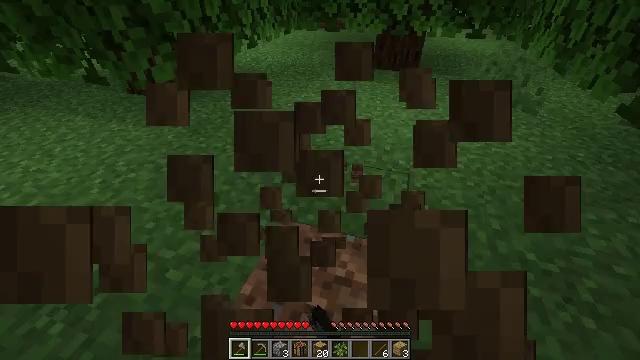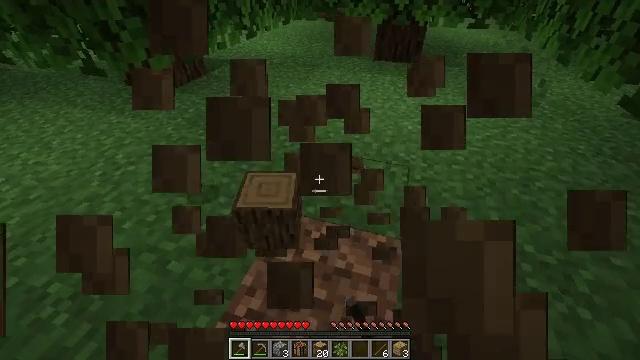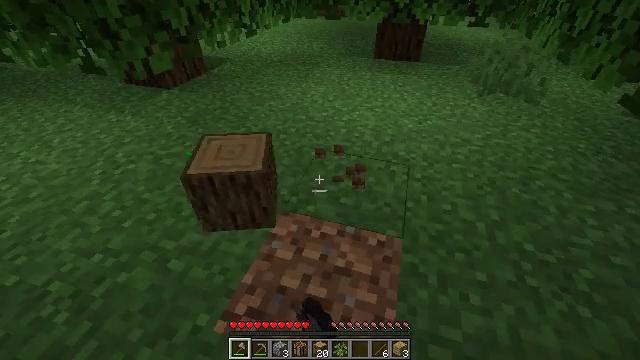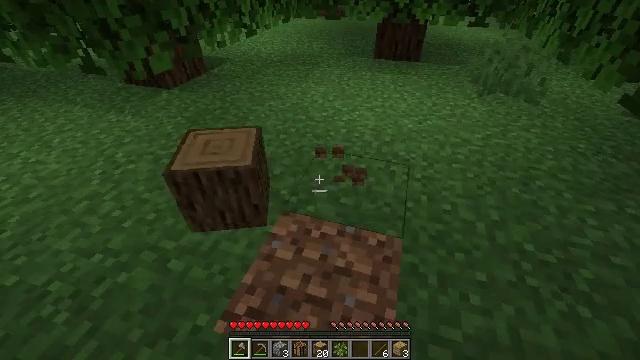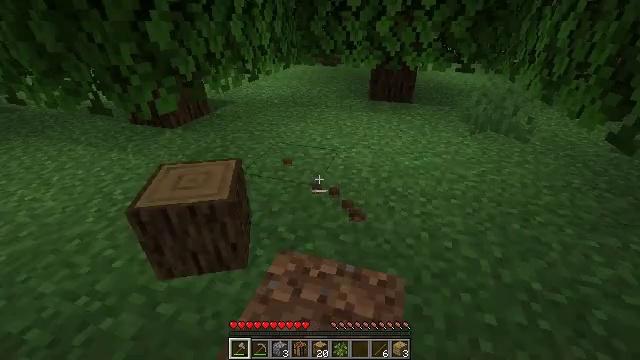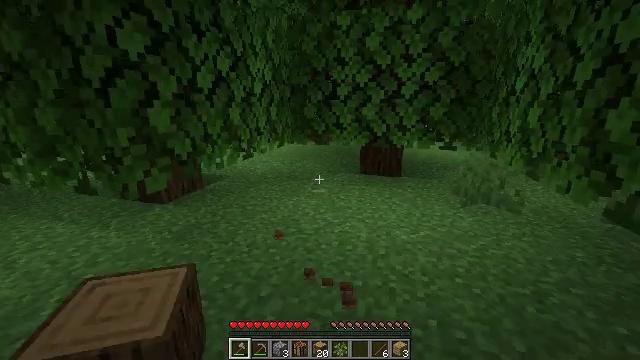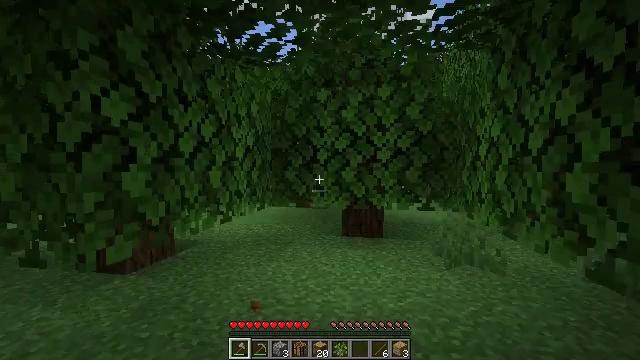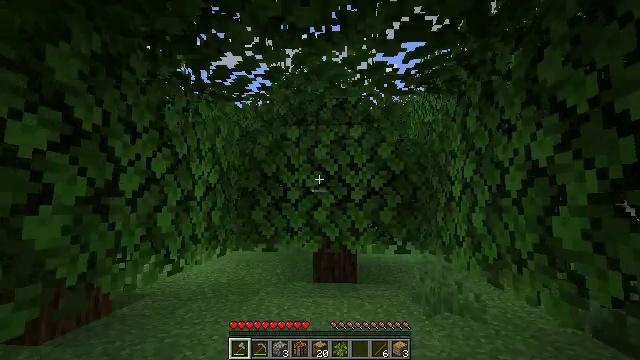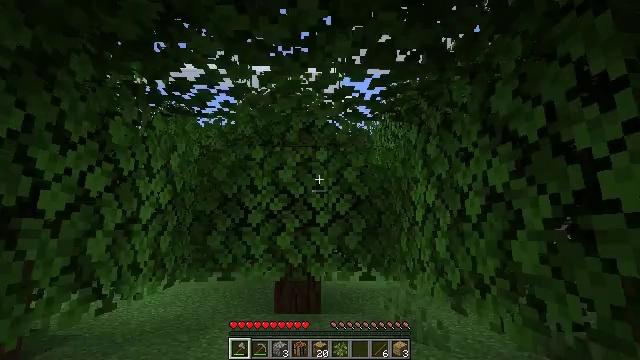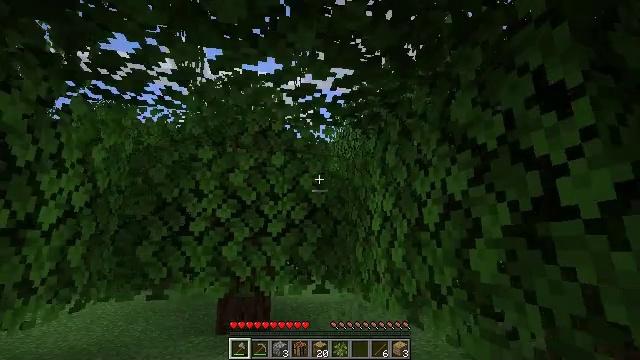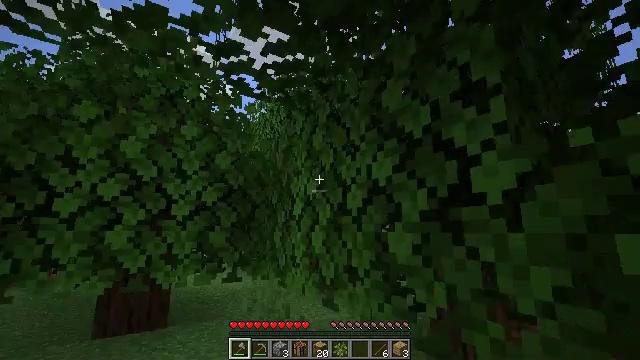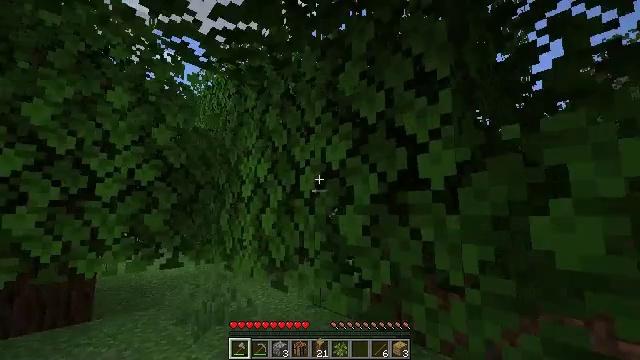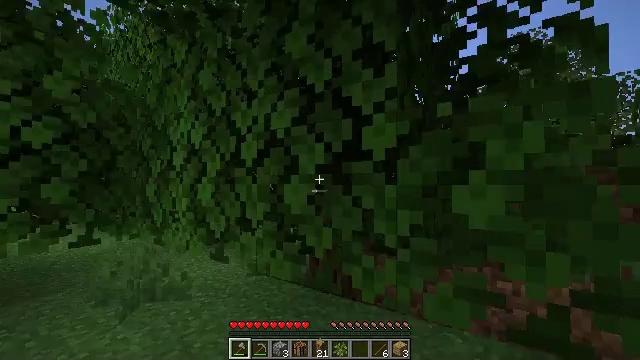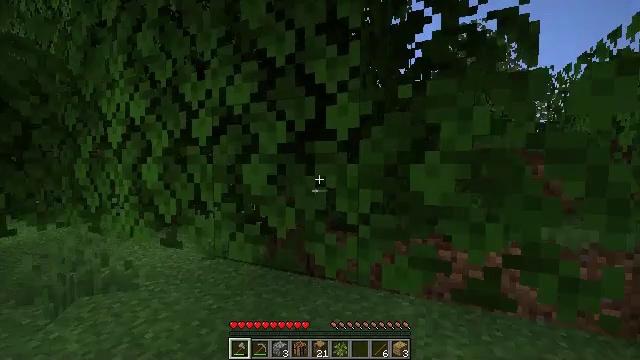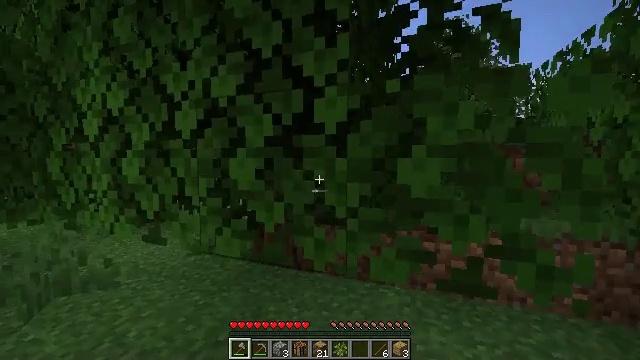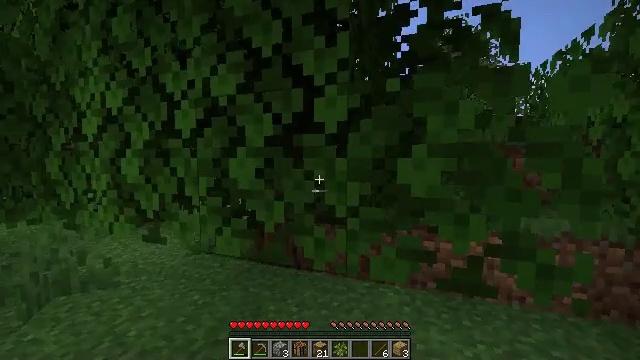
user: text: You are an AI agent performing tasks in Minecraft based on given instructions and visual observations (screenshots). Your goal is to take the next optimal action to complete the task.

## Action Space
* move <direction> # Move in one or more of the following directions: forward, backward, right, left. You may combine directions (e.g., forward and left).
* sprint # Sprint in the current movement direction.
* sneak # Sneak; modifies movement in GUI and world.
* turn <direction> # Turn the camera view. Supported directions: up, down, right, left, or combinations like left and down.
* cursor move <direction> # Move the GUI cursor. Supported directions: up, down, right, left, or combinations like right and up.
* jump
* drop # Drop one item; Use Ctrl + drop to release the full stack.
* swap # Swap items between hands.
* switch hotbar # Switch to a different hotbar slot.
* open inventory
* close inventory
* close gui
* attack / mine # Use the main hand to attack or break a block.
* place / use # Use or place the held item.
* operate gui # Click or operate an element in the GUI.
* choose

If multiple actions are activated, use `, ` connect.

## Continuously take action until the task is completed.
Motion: motion action
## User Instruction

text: Hunt a salmon.
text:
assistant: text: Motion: turn down, attack / mine
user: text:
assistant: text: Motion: attack / mine
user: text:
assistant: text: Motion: attack / mine
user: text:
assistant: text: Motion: turn up, attack / mine
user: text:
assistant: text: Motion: move forward, turn right and up
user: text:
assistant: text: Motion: move forward, turn right and up
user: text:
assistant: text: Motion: move forward, turn right and up
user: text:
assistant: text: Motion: move forward, turn right and up
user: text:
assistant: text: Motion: move forward, turn right and up
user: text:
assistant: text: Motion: turn right and down
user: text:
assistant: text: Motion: turn right and down
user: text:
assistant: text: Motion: turn right and down
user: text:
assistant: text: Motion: turn right and down
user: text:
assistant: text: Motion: turn right and down
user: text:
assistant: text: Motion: no_op
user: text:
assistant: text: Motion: no_op
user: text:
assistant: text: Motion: no_op
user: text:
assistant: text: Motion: turn left
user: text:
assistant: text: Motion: move forward, turn left
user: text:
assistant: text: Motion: move forward, turn left
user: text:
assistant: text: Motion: move forward, turn left
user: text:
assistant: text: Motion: move forward
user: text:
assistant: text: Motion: move forward
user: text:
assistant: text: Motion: move forward
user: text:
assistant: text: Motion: move forward, turn right
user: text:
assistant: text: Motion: move forward, turn right and up
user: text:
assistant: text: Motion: turn right and up
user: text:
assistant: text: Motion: turn right
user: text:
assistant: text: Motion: turn right
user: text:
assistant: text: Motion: turn right and down